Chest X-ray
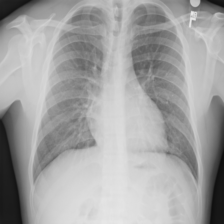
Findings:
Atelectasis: negative
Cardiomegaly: negative
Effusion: negative
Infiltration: negative
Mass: negative
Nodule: negative
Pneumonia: negative
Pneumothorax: negative
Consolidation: negative
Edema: negative
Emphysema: negative
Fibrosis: negative
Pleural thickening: negative
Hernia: negative